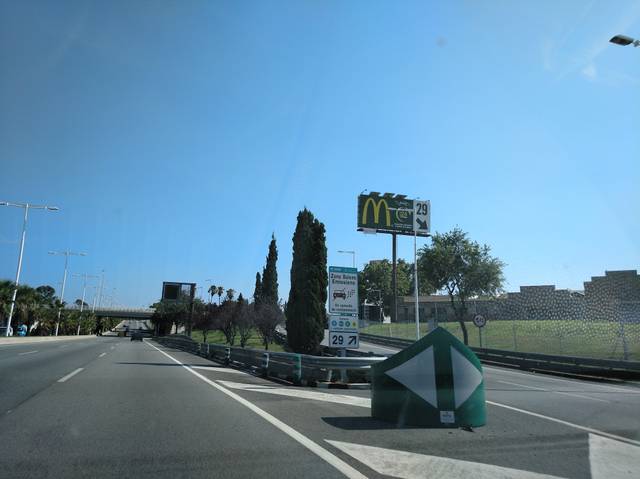
Region: Spain
Coordinates: 41.431, 2.212